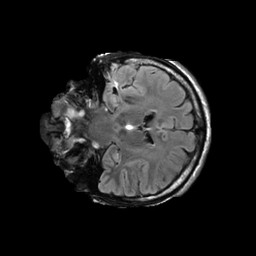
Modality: FLAIR
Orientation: coronal
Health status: ill
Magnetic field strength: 3 T